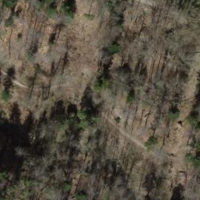
EUNIS habitat code: 41
Species observed at this site:
Lysimachia vulgaris